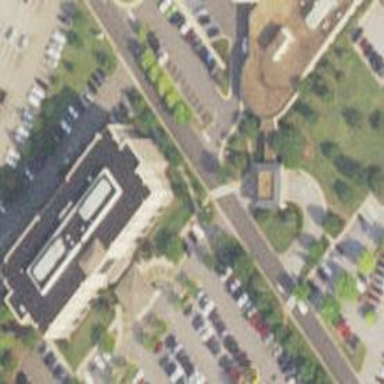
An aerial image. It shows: Building.